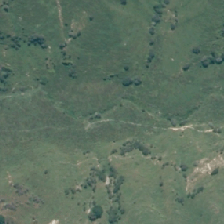
Land cover: herbaceous_freshwater_vege